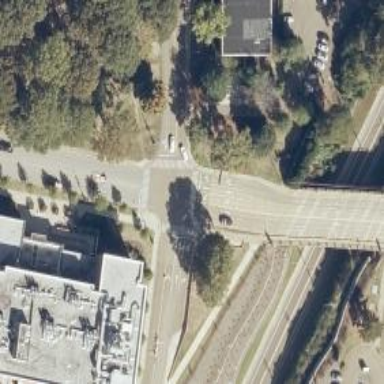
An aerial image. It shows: Zebra crossing on footway.